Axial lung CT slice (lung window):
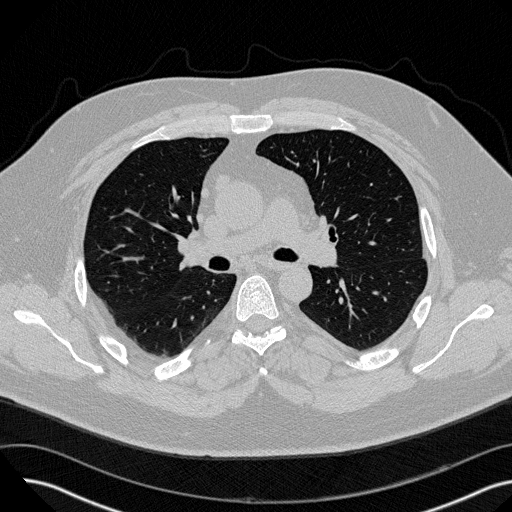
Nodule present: no